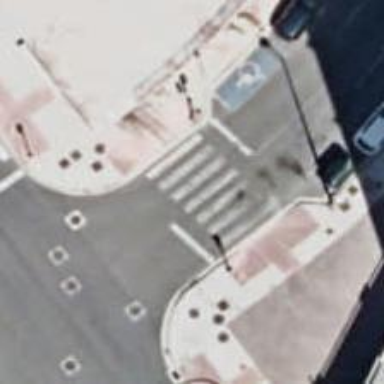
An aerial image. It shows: Pedestrian crossing with zebra markings on the footway.